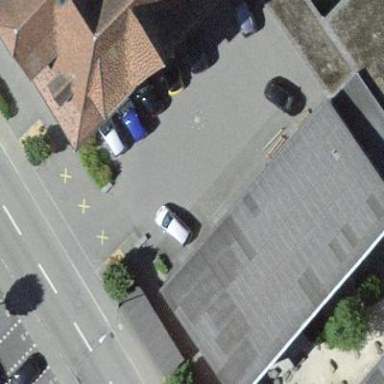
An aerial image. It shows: School building.